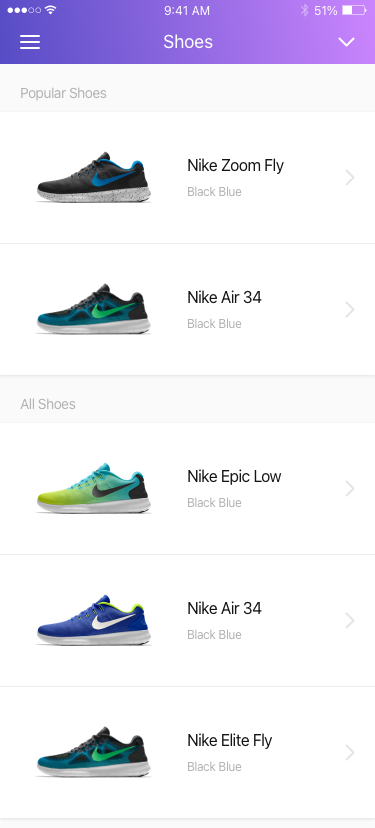
Text in this UI design:
Nike Epic Low
Black Blue
Nike Air 34
Black Blue
Nike Elite Fly
Black Blue
All Shoes
Nike Zoom Fly
Black Blue
Nike Air 34
Black Blue
Popular Shoes
Shoes